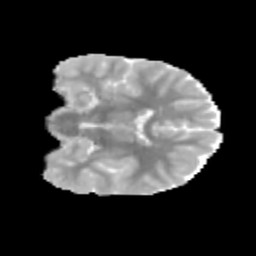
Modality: MD
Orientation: coronal
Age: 9
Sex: male
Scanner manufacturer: siemens
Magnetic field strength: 3 T
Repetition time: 3.8 s
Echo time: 0.07 s